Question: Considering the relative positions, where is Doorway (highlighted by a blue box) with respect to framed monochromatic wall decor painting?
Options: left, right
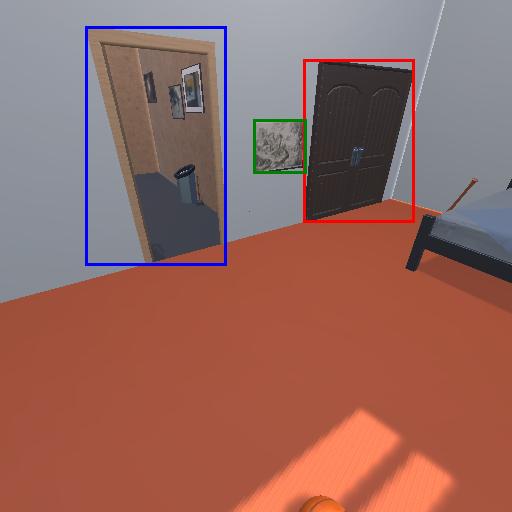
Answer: left